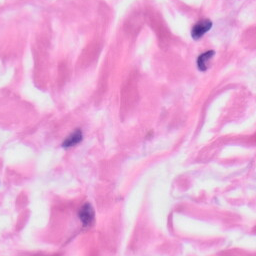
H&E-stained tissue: Skin